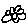
Label: flower